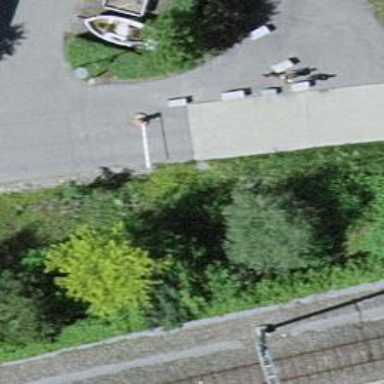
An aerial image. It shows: Lift gate barrier.